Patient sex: M
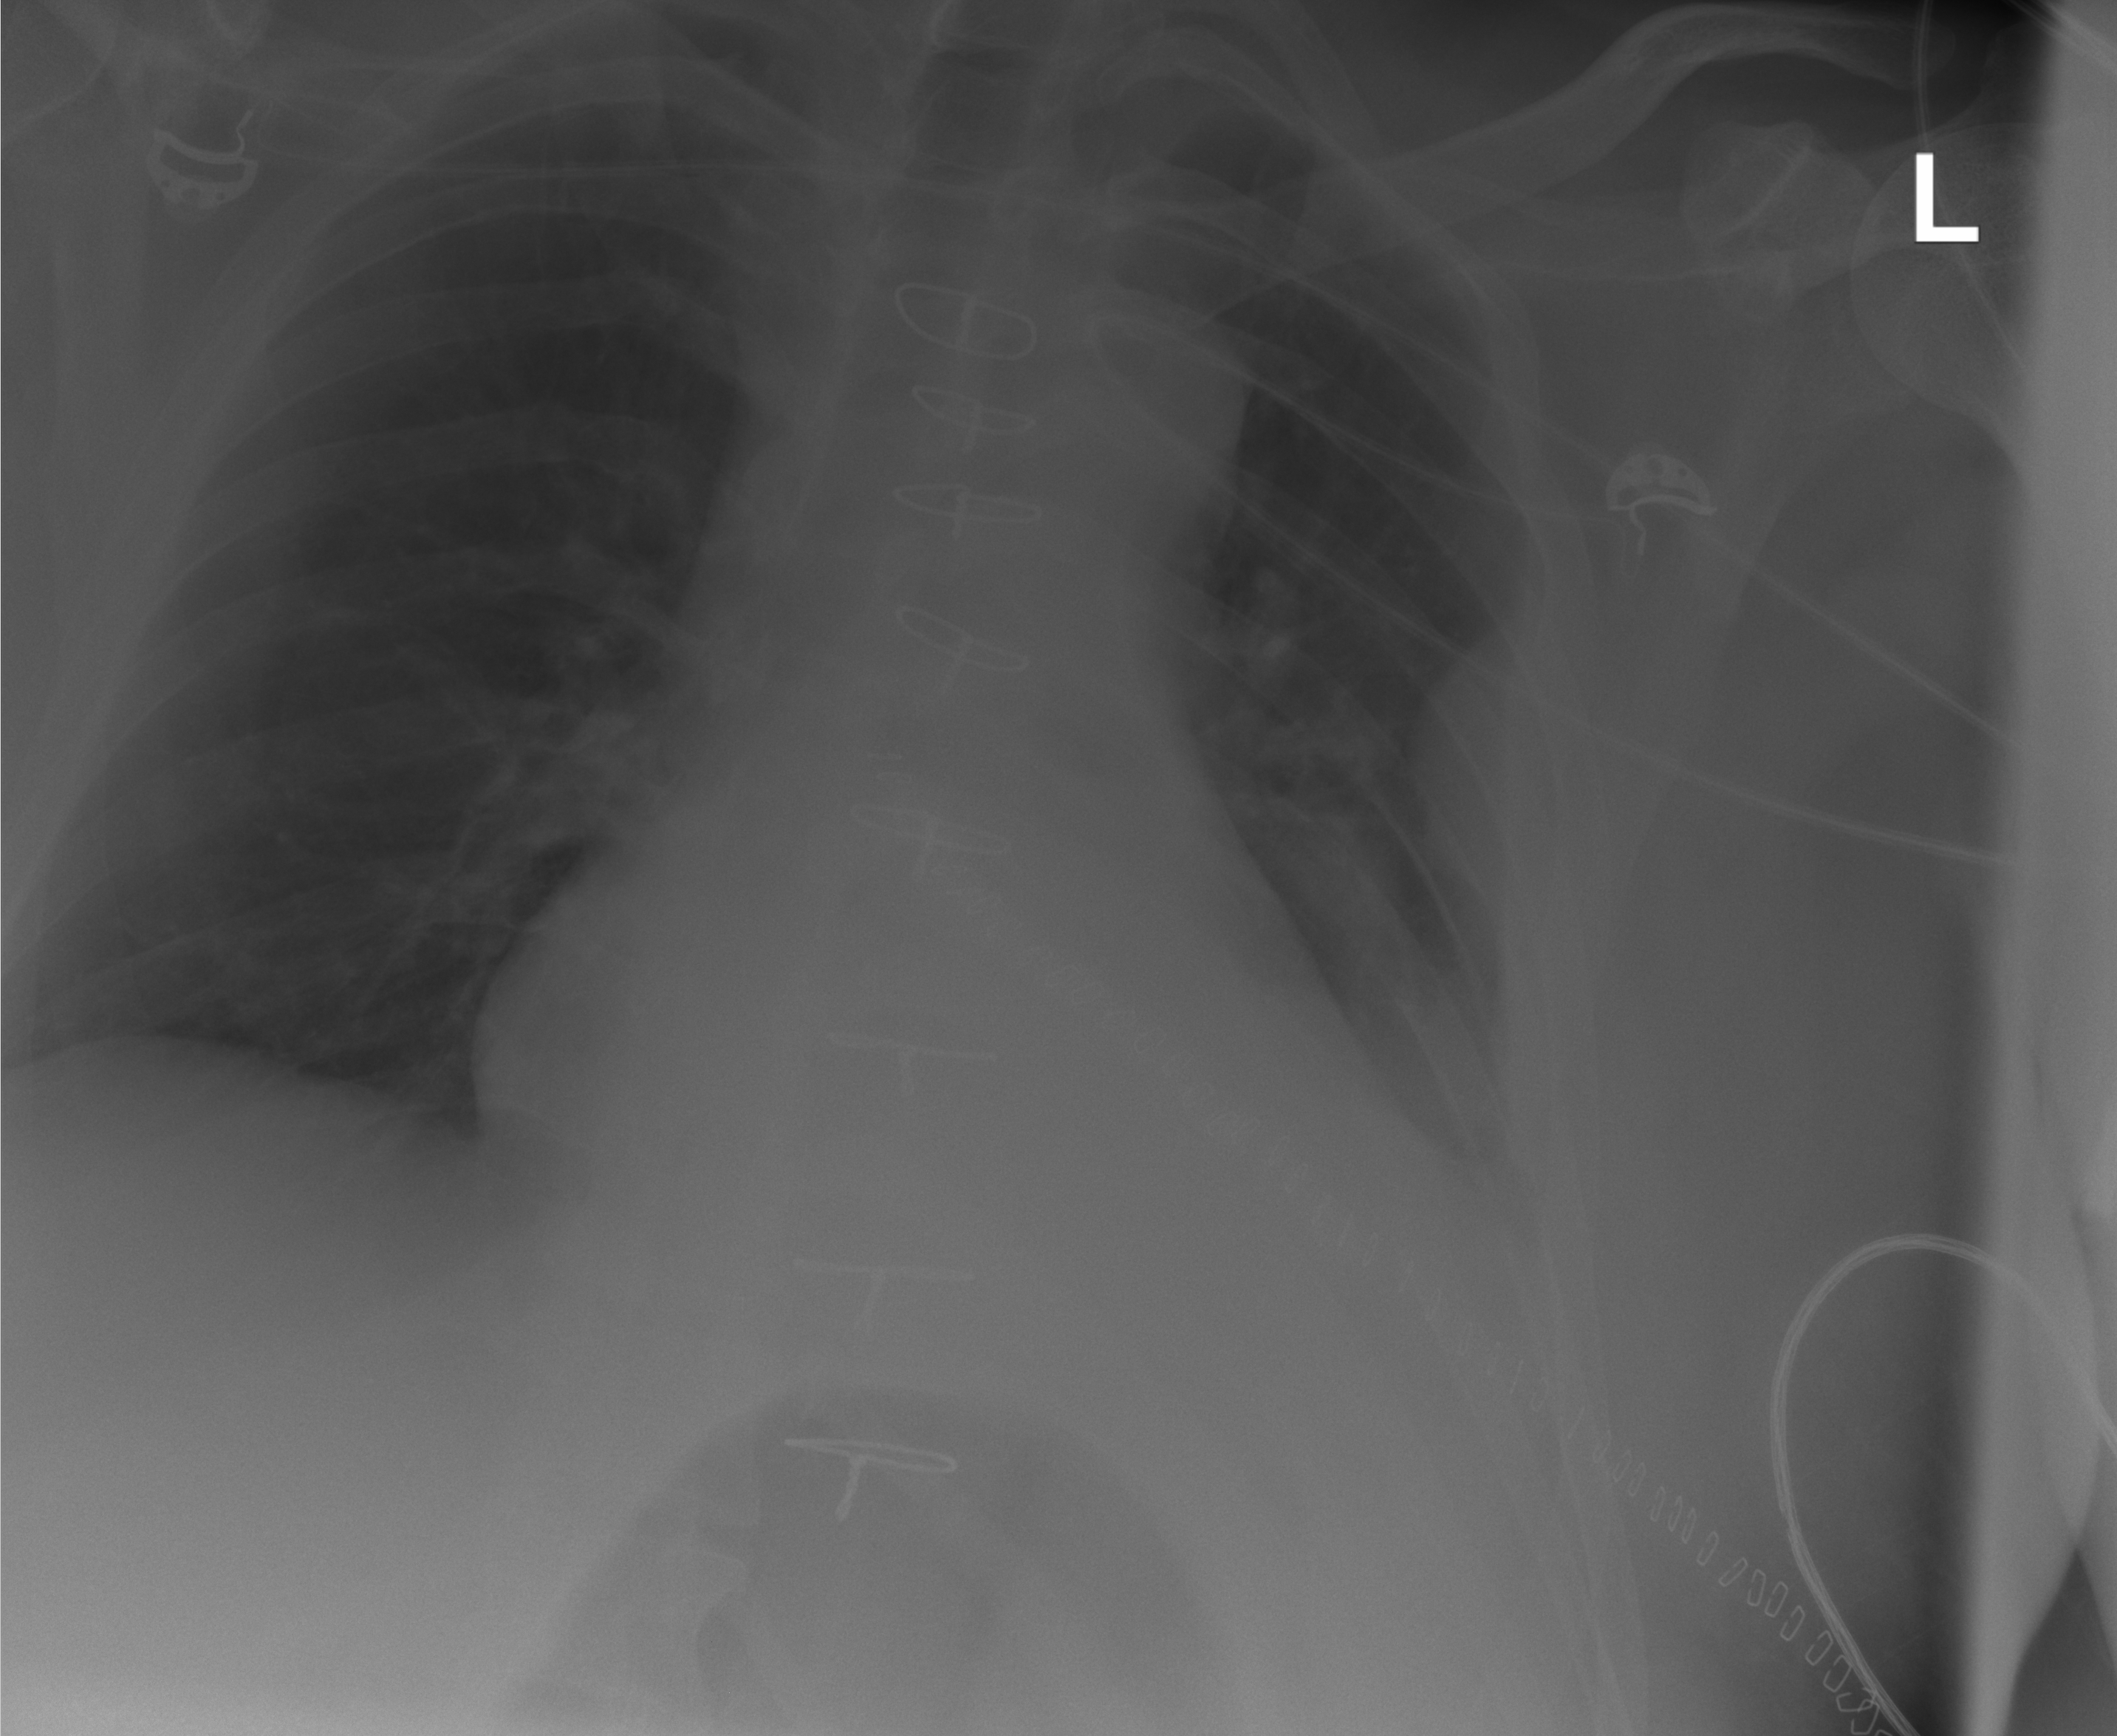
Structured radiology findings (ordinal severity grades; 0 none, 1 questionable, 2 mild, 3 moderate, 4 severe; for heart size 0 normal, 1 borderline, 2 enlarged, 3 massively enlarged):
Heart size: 0
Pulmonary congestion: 0
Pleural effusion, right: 0
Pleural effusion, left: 2
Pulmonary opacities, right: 0
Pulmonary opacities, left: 0
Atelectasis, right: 0
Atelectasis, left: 2